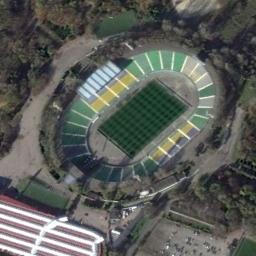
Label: stadium